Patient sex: M
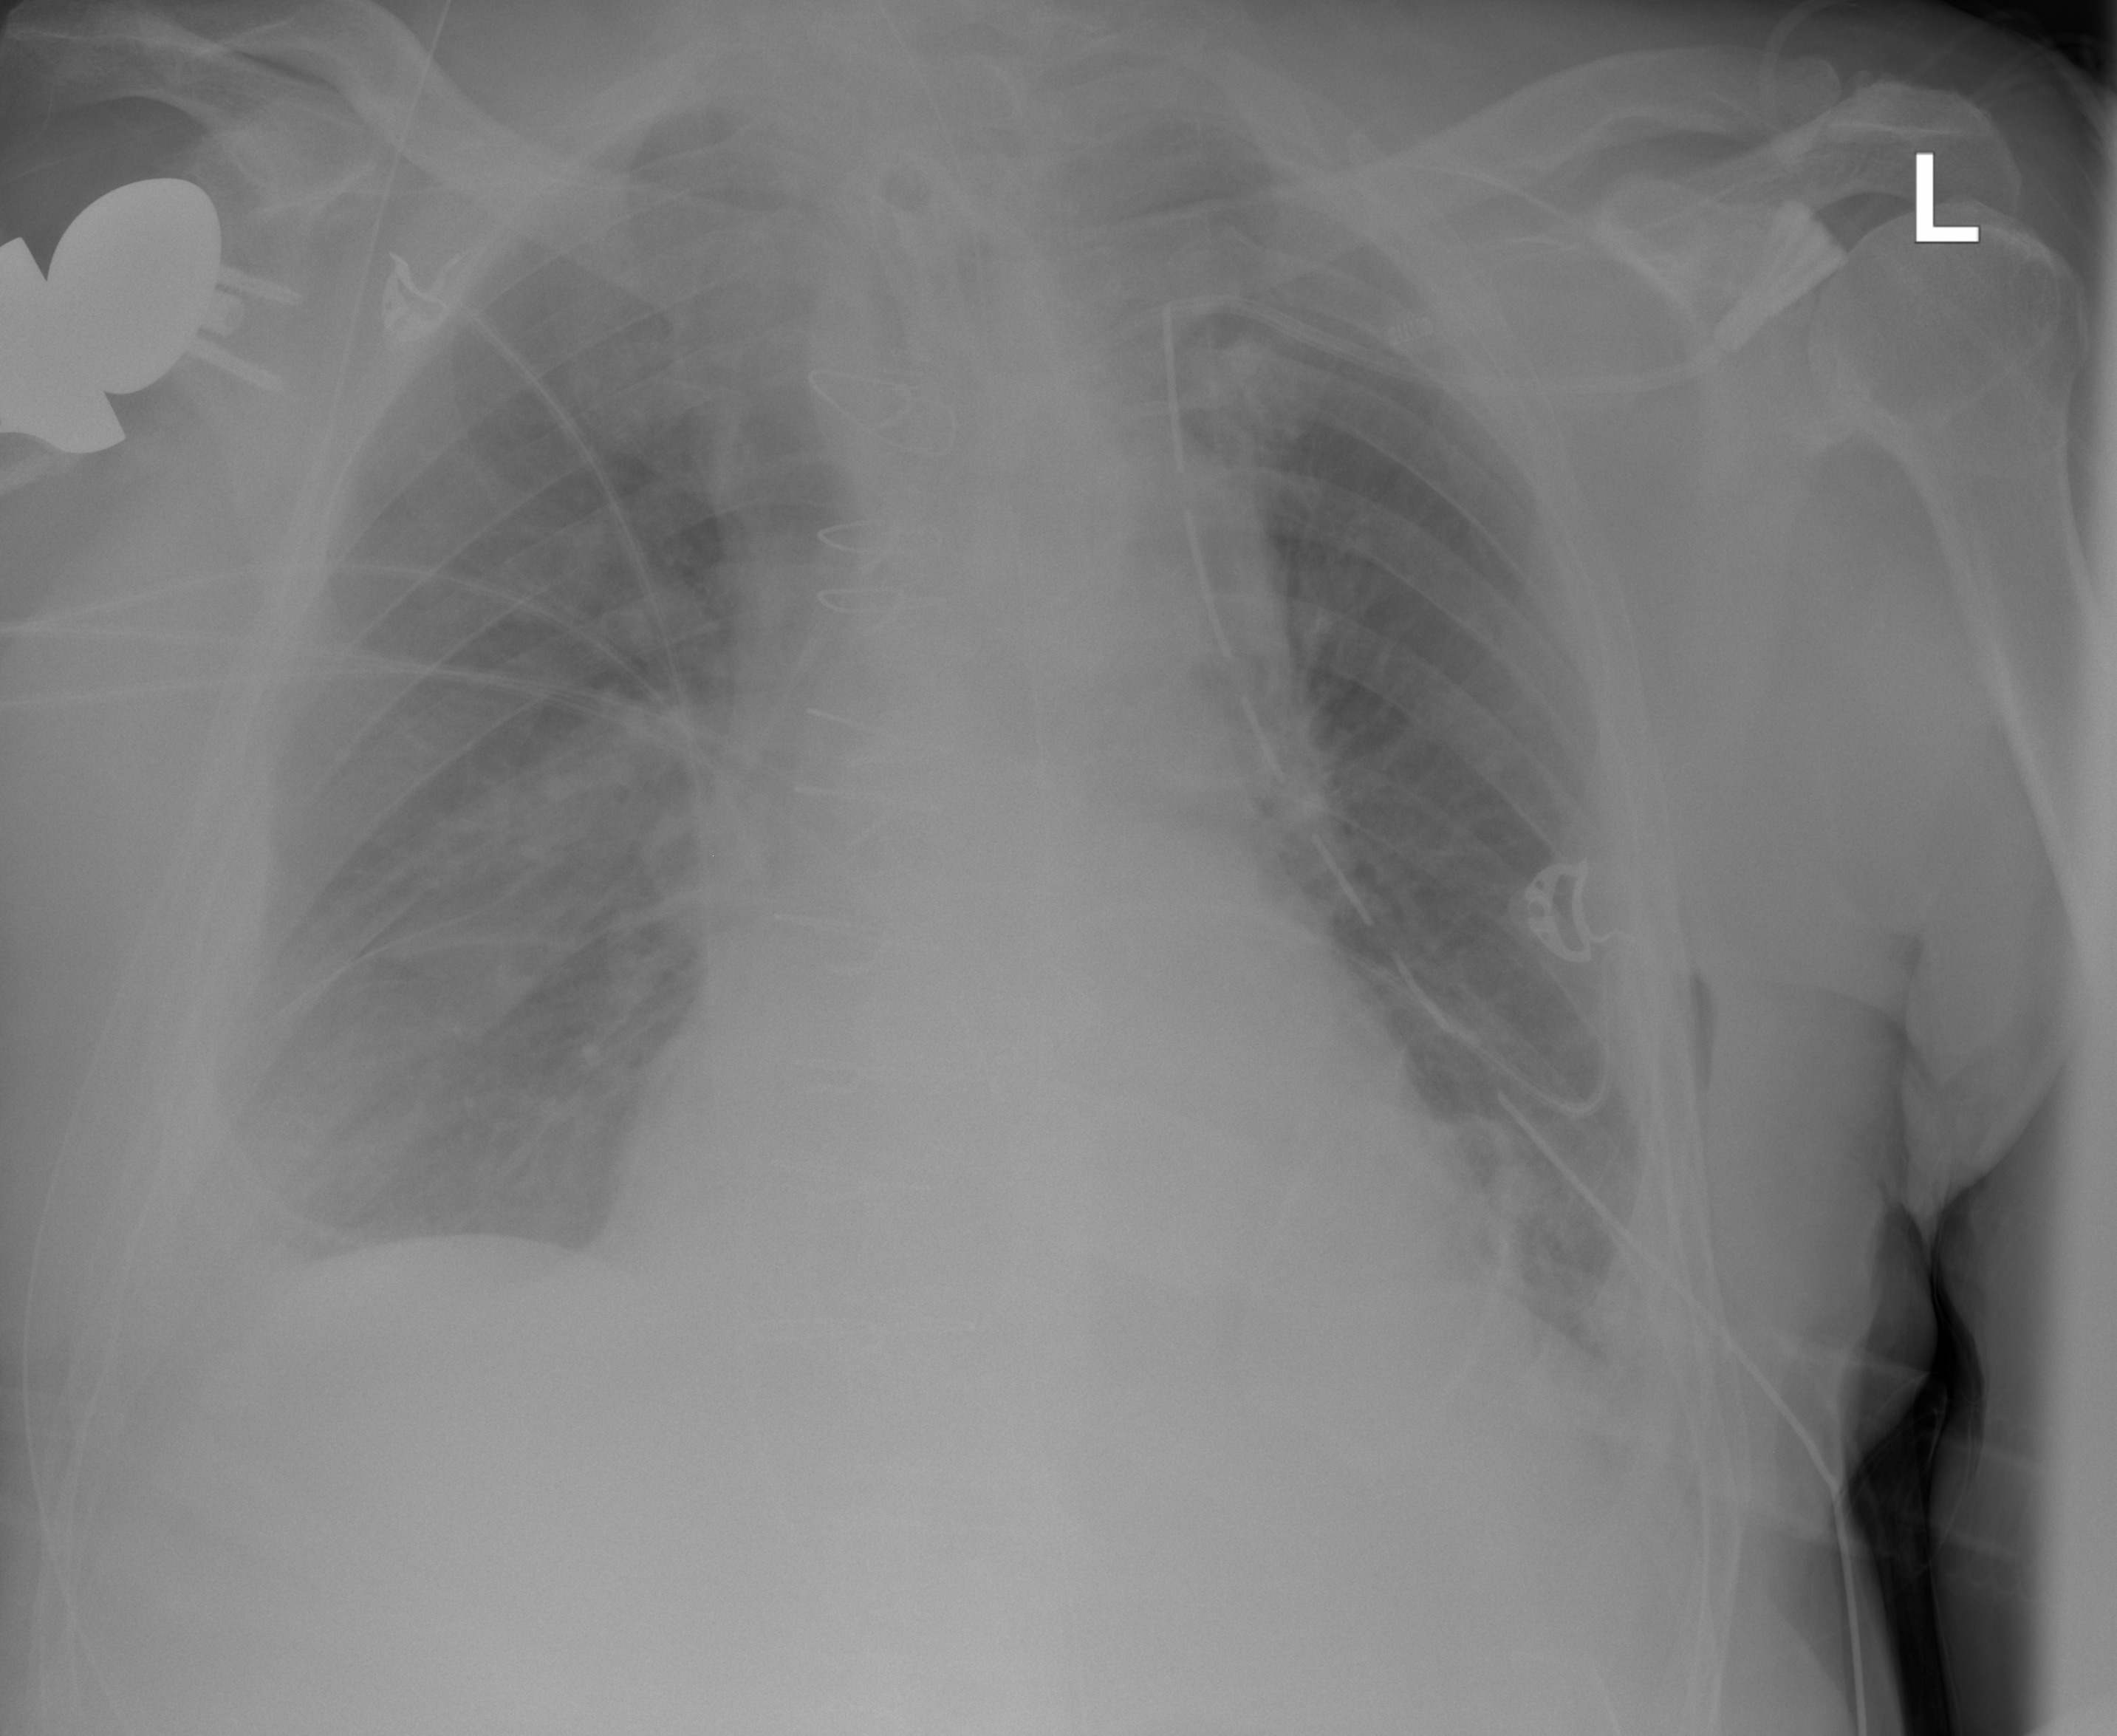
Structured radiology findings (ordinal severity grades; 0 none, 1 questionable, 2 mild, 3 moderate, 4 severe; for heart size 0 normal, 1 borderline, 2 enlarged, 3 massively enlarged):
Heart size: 2
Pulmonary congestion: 0
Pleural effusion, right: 2
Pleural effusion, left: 1
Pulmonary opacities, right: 0
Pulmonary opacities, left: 0
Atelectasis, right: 2
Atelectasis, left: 2